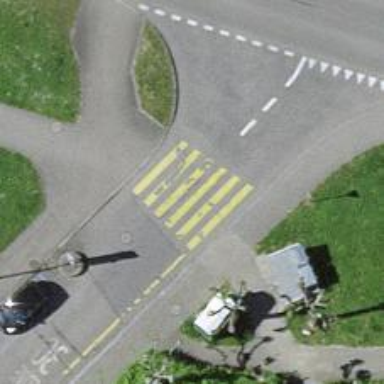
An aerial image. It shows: Marked crossing on the road.